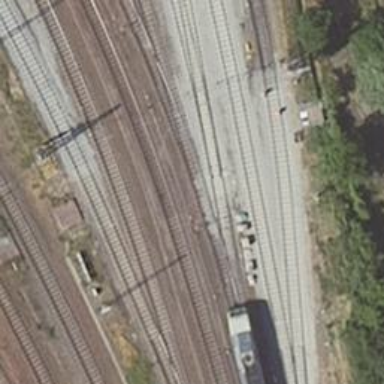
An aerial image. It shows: Railway switch.